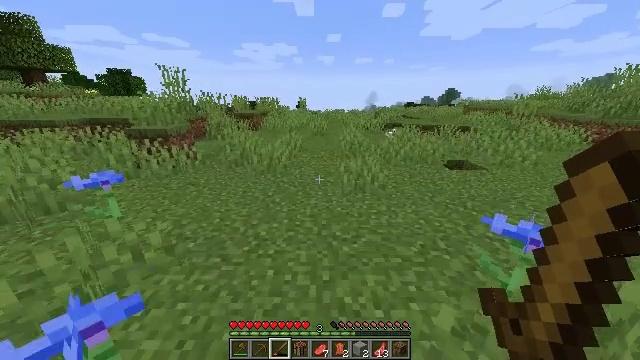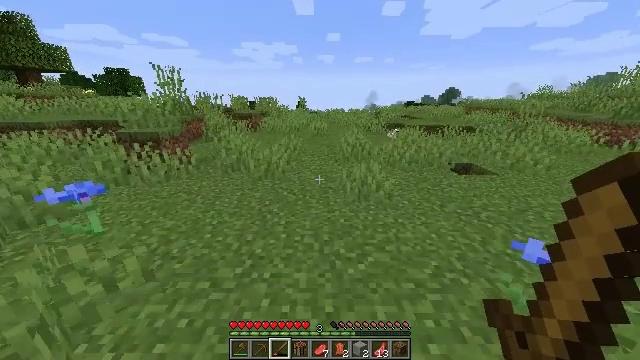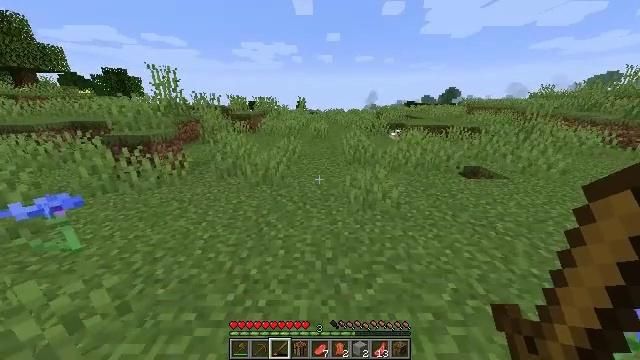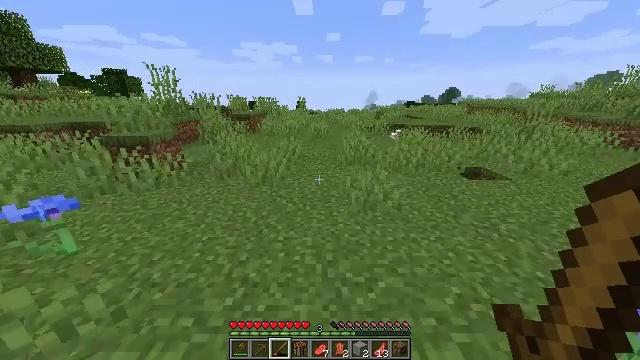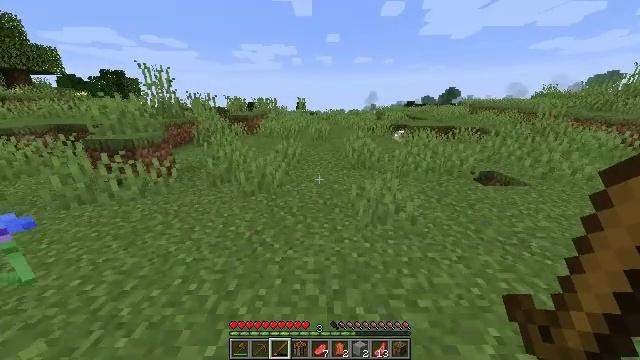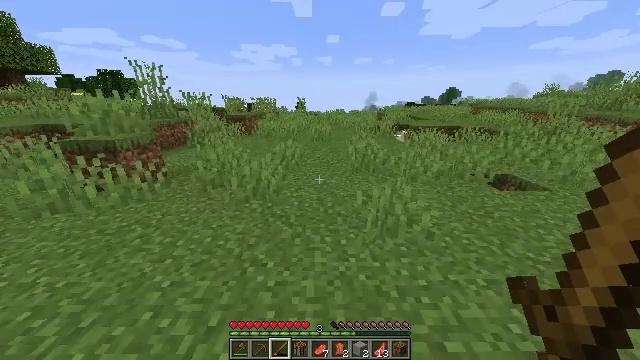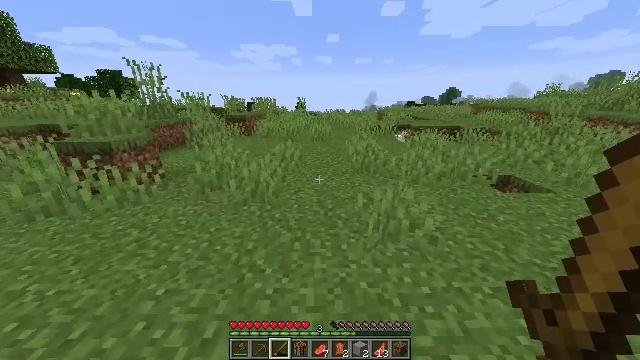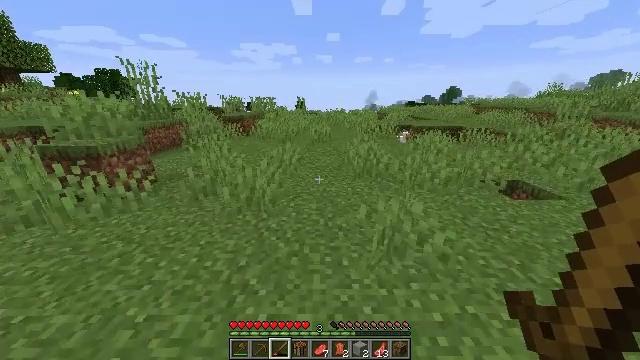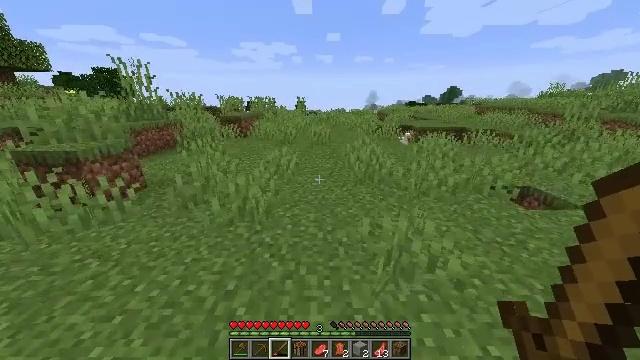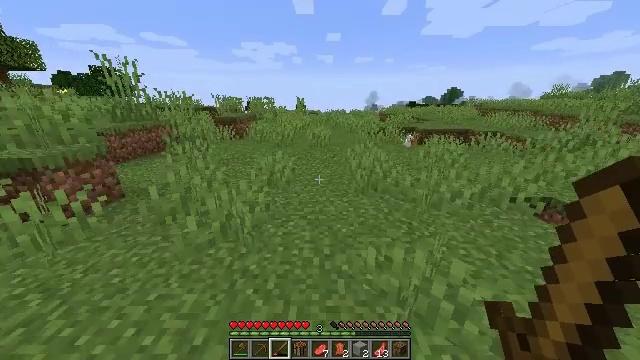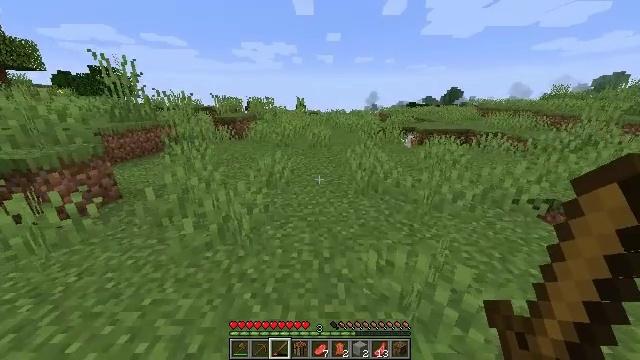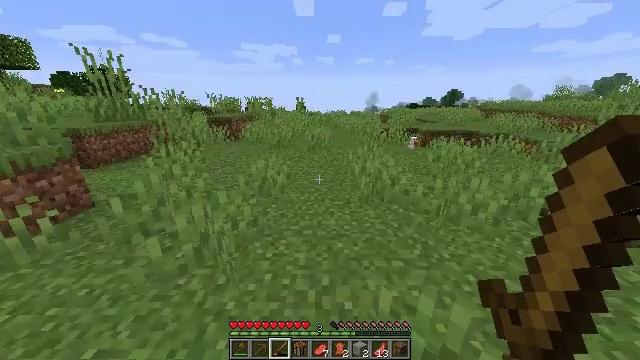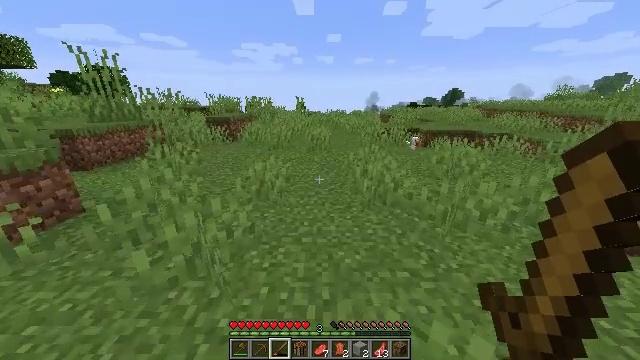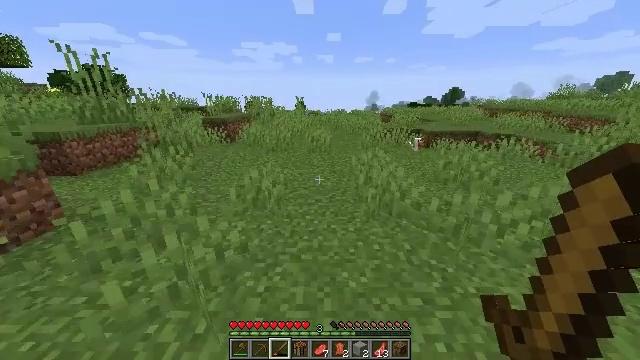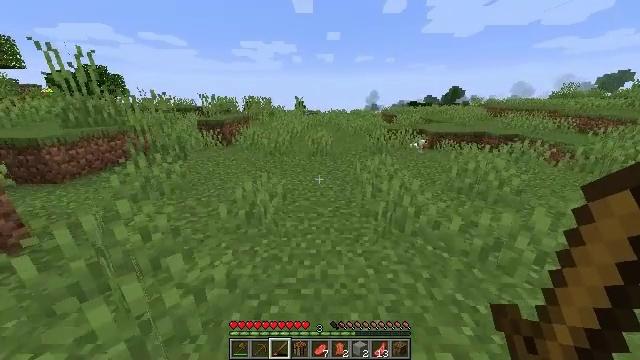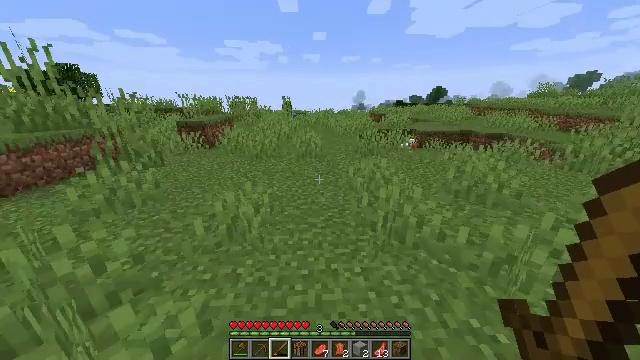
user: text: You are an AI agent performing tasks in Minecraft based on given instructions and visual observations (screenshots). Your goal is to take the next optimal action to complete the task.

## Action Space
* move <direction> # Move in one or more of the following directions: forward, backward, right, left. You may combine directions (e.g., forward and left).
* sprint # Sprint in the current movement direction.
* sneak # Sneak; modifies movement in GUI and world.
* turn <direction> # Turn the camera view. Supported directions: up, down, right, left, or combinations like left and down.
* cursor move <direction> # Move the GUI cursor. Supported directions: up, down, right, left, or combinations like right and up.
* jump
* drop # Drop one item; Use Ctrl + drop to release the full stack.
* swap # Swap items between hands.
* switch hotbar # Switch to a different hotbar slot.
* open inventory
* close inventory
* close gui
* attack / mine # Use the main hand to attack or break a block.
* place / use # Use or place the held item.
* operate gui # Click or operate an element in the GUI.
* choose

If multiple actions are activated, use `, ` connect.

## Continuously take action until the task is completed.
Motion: motion action
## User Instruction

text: Break the grass block.
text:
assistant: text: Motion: move forward, sprint
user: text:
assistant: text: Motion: move forward, sprint
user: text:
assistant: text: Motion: move forward, sprint
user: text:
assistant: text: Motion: move forward, sprint
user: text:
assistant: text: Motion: move forward, sprint
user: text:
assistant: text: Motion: move forward, sprint
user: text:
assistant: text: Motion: move forward, sprint
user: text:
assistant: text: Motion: move forward, sprint
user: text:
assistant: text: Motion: move forward, sprint
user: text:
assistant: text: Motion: move forward, sprint
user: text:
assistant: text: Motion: move forward, sprint
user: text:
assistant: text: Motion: move forward, sprint
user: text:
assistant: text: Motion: move forward, sprint
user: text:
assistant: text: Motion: move forward, sprint
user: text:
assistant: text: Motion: move forward, sprint, turn right
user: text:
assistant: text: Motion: move forward, sprint, turn right
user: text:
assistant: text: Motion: move forward, sprint, turn right
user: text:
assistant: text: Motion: move forward, sprint
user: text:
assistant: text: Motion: move forward, sprint
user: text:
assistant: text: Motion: move forward, sprint
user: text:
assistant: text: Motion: move forward
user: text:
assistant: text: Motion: move forward, turn right and down
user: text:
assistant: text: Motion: move forward
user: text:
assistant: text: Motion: move forward
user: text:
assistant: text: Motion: move forward and move right
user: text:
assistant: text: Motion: move forward and move right
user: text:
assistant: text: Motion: move forward and move right
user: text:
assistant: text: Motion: move forward and move right, turn down
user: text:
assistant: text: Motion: move forward and move right
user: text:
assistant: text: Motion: move forward and move right